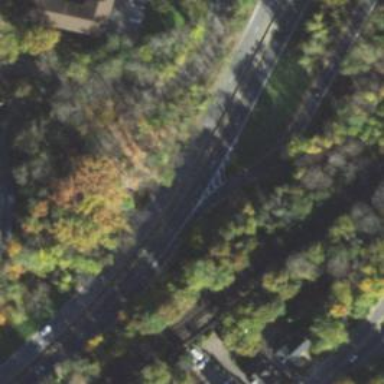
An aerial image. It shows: Motorway junction.